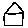
Label: house